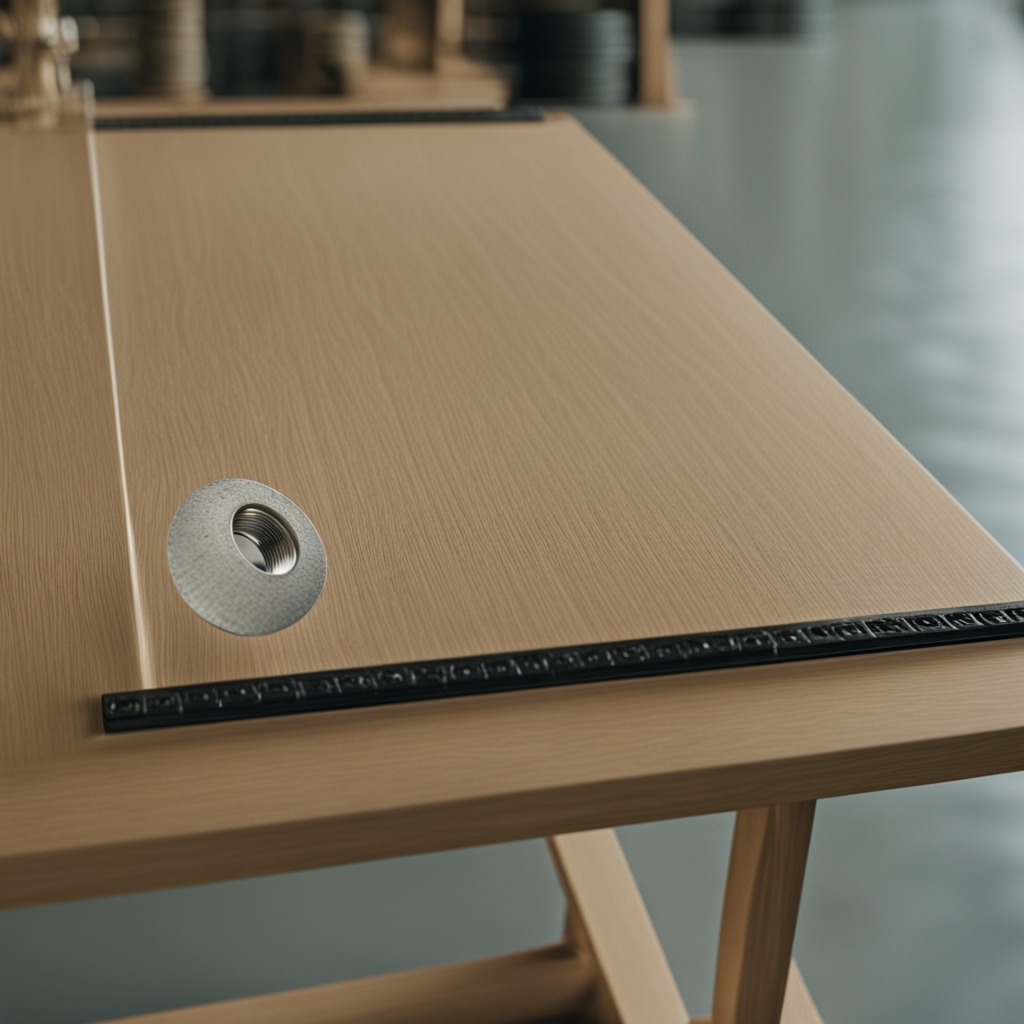
A metal nut is lying on a workbench inside a coastal fishing gear workshop.